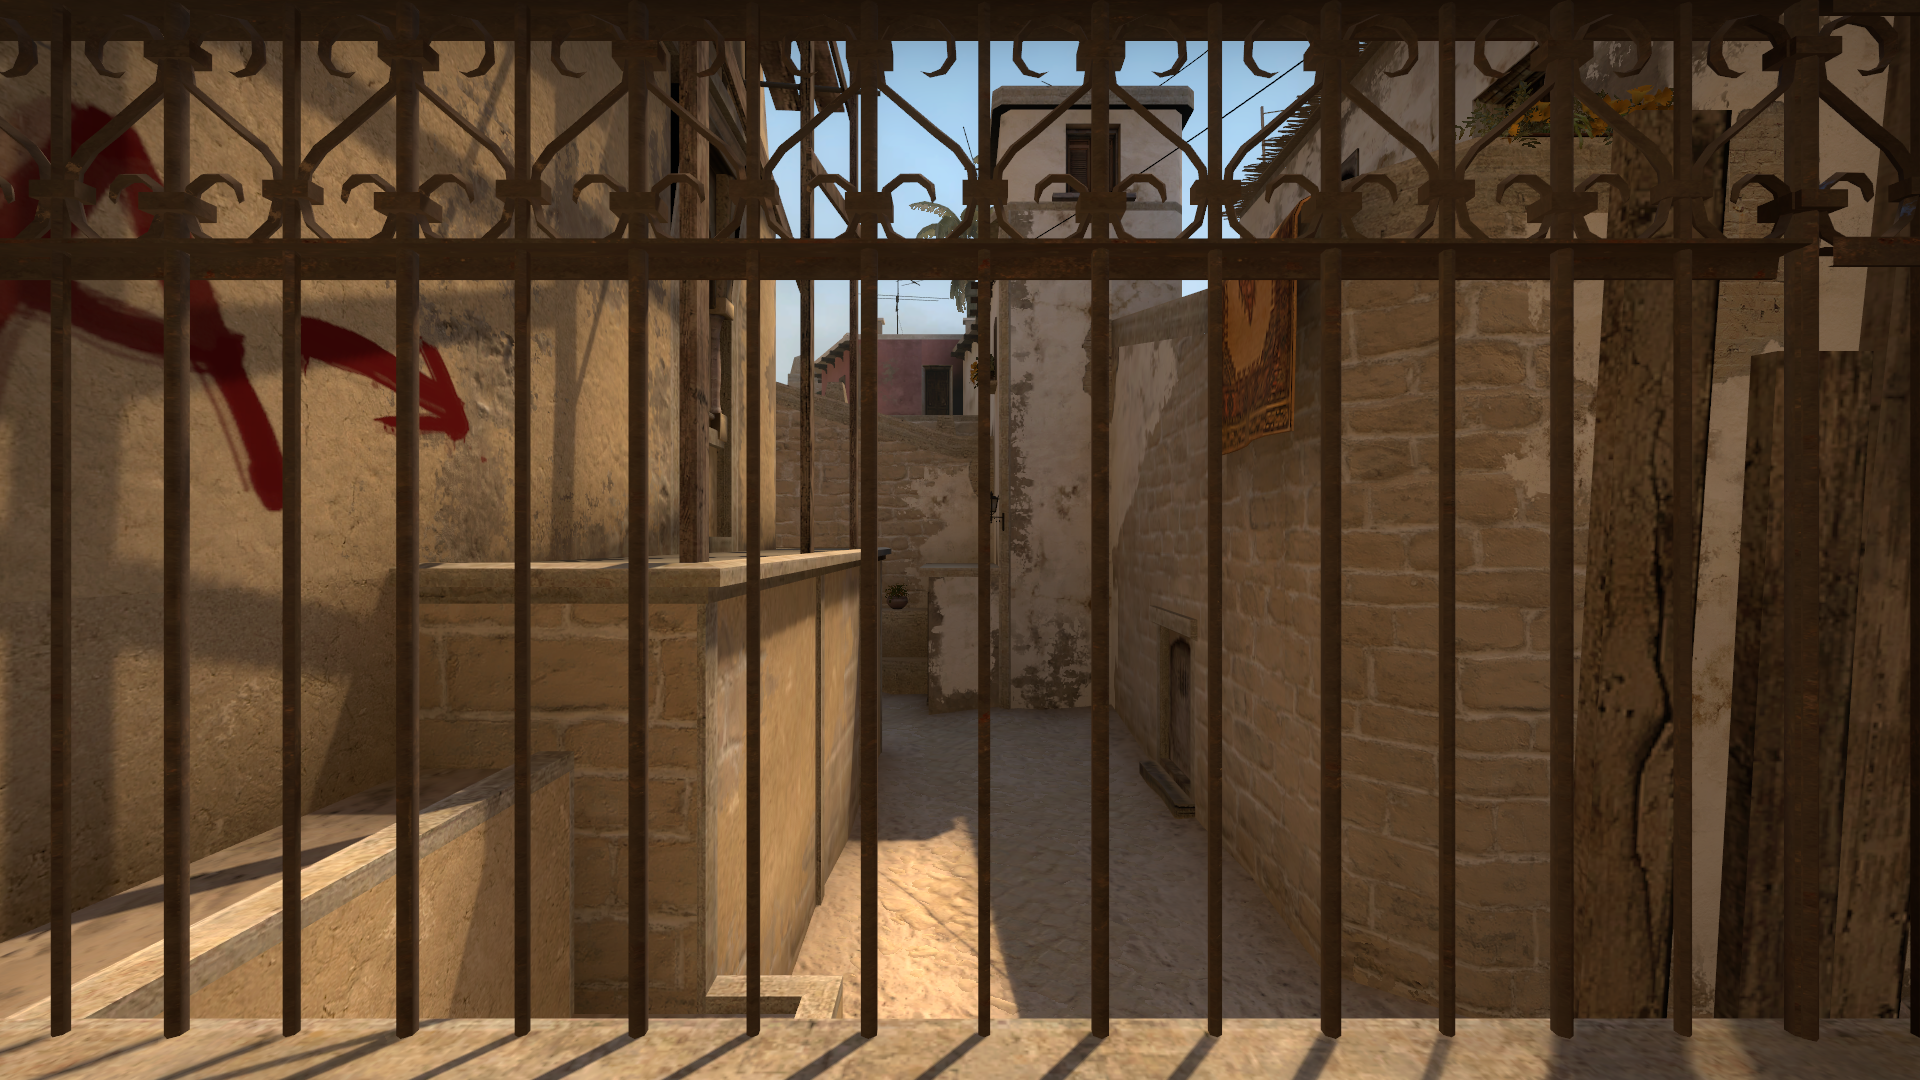
Map: de_mirage